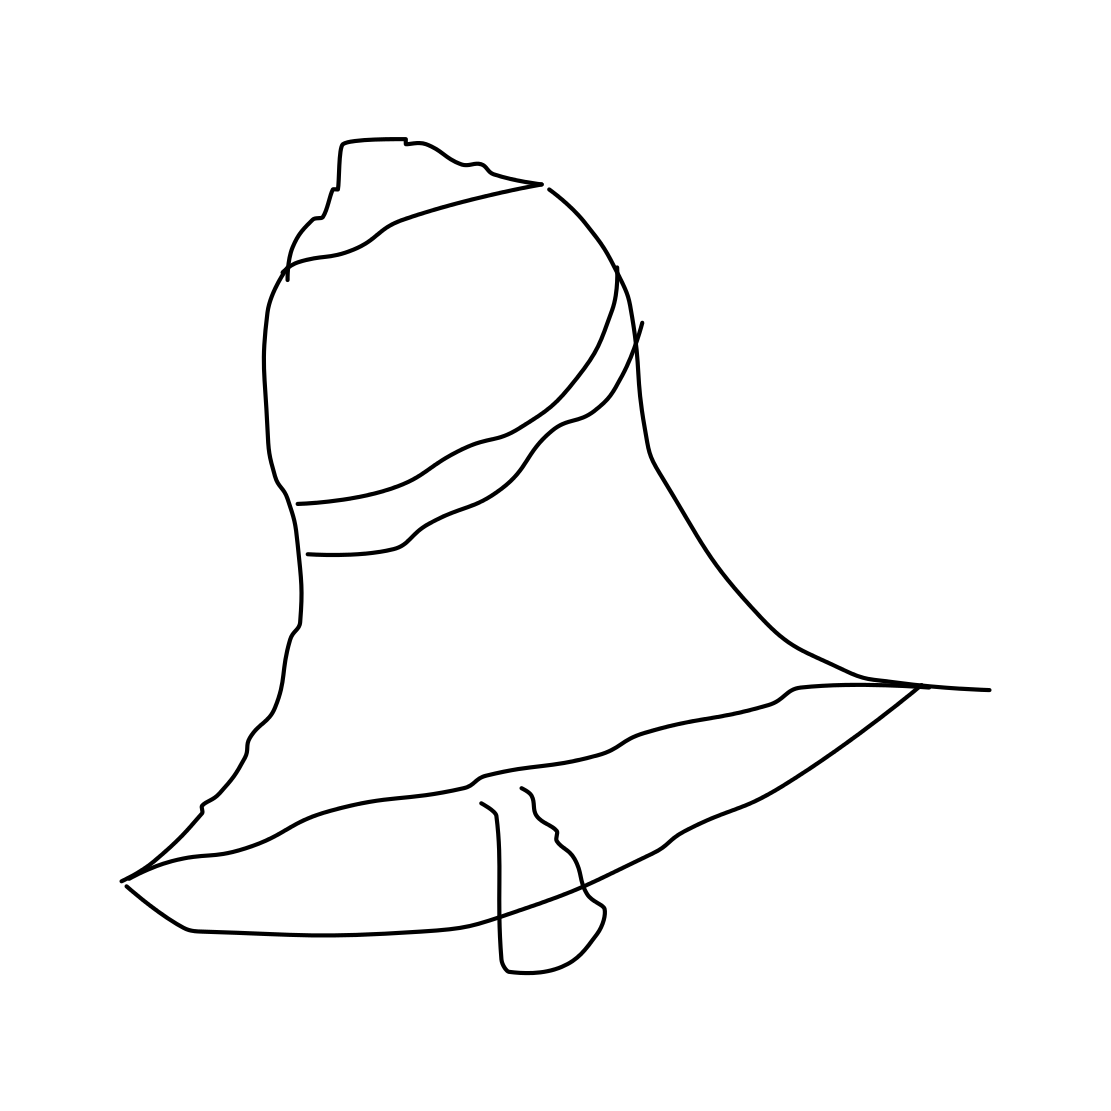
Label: bell